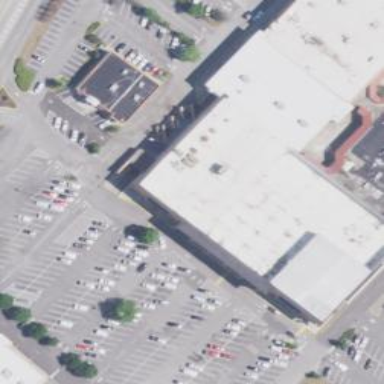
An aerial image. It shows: Supermarket.